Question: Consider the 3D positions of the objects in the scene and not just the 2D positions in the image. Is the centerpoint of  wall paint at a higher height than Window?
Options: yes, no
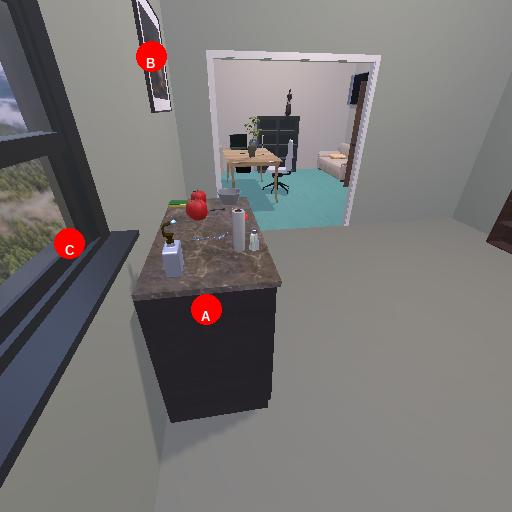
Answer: yes